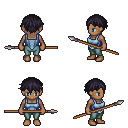
a pixel art fantasy rpg character, female body template, human, dark skin, blue vest, teal pants, raven short bangs hairstyle, spear, four views (front, back, left, right), 2x2 character sprite sheet, small pixel art, hard edges, no anti-aliasing